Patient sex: F
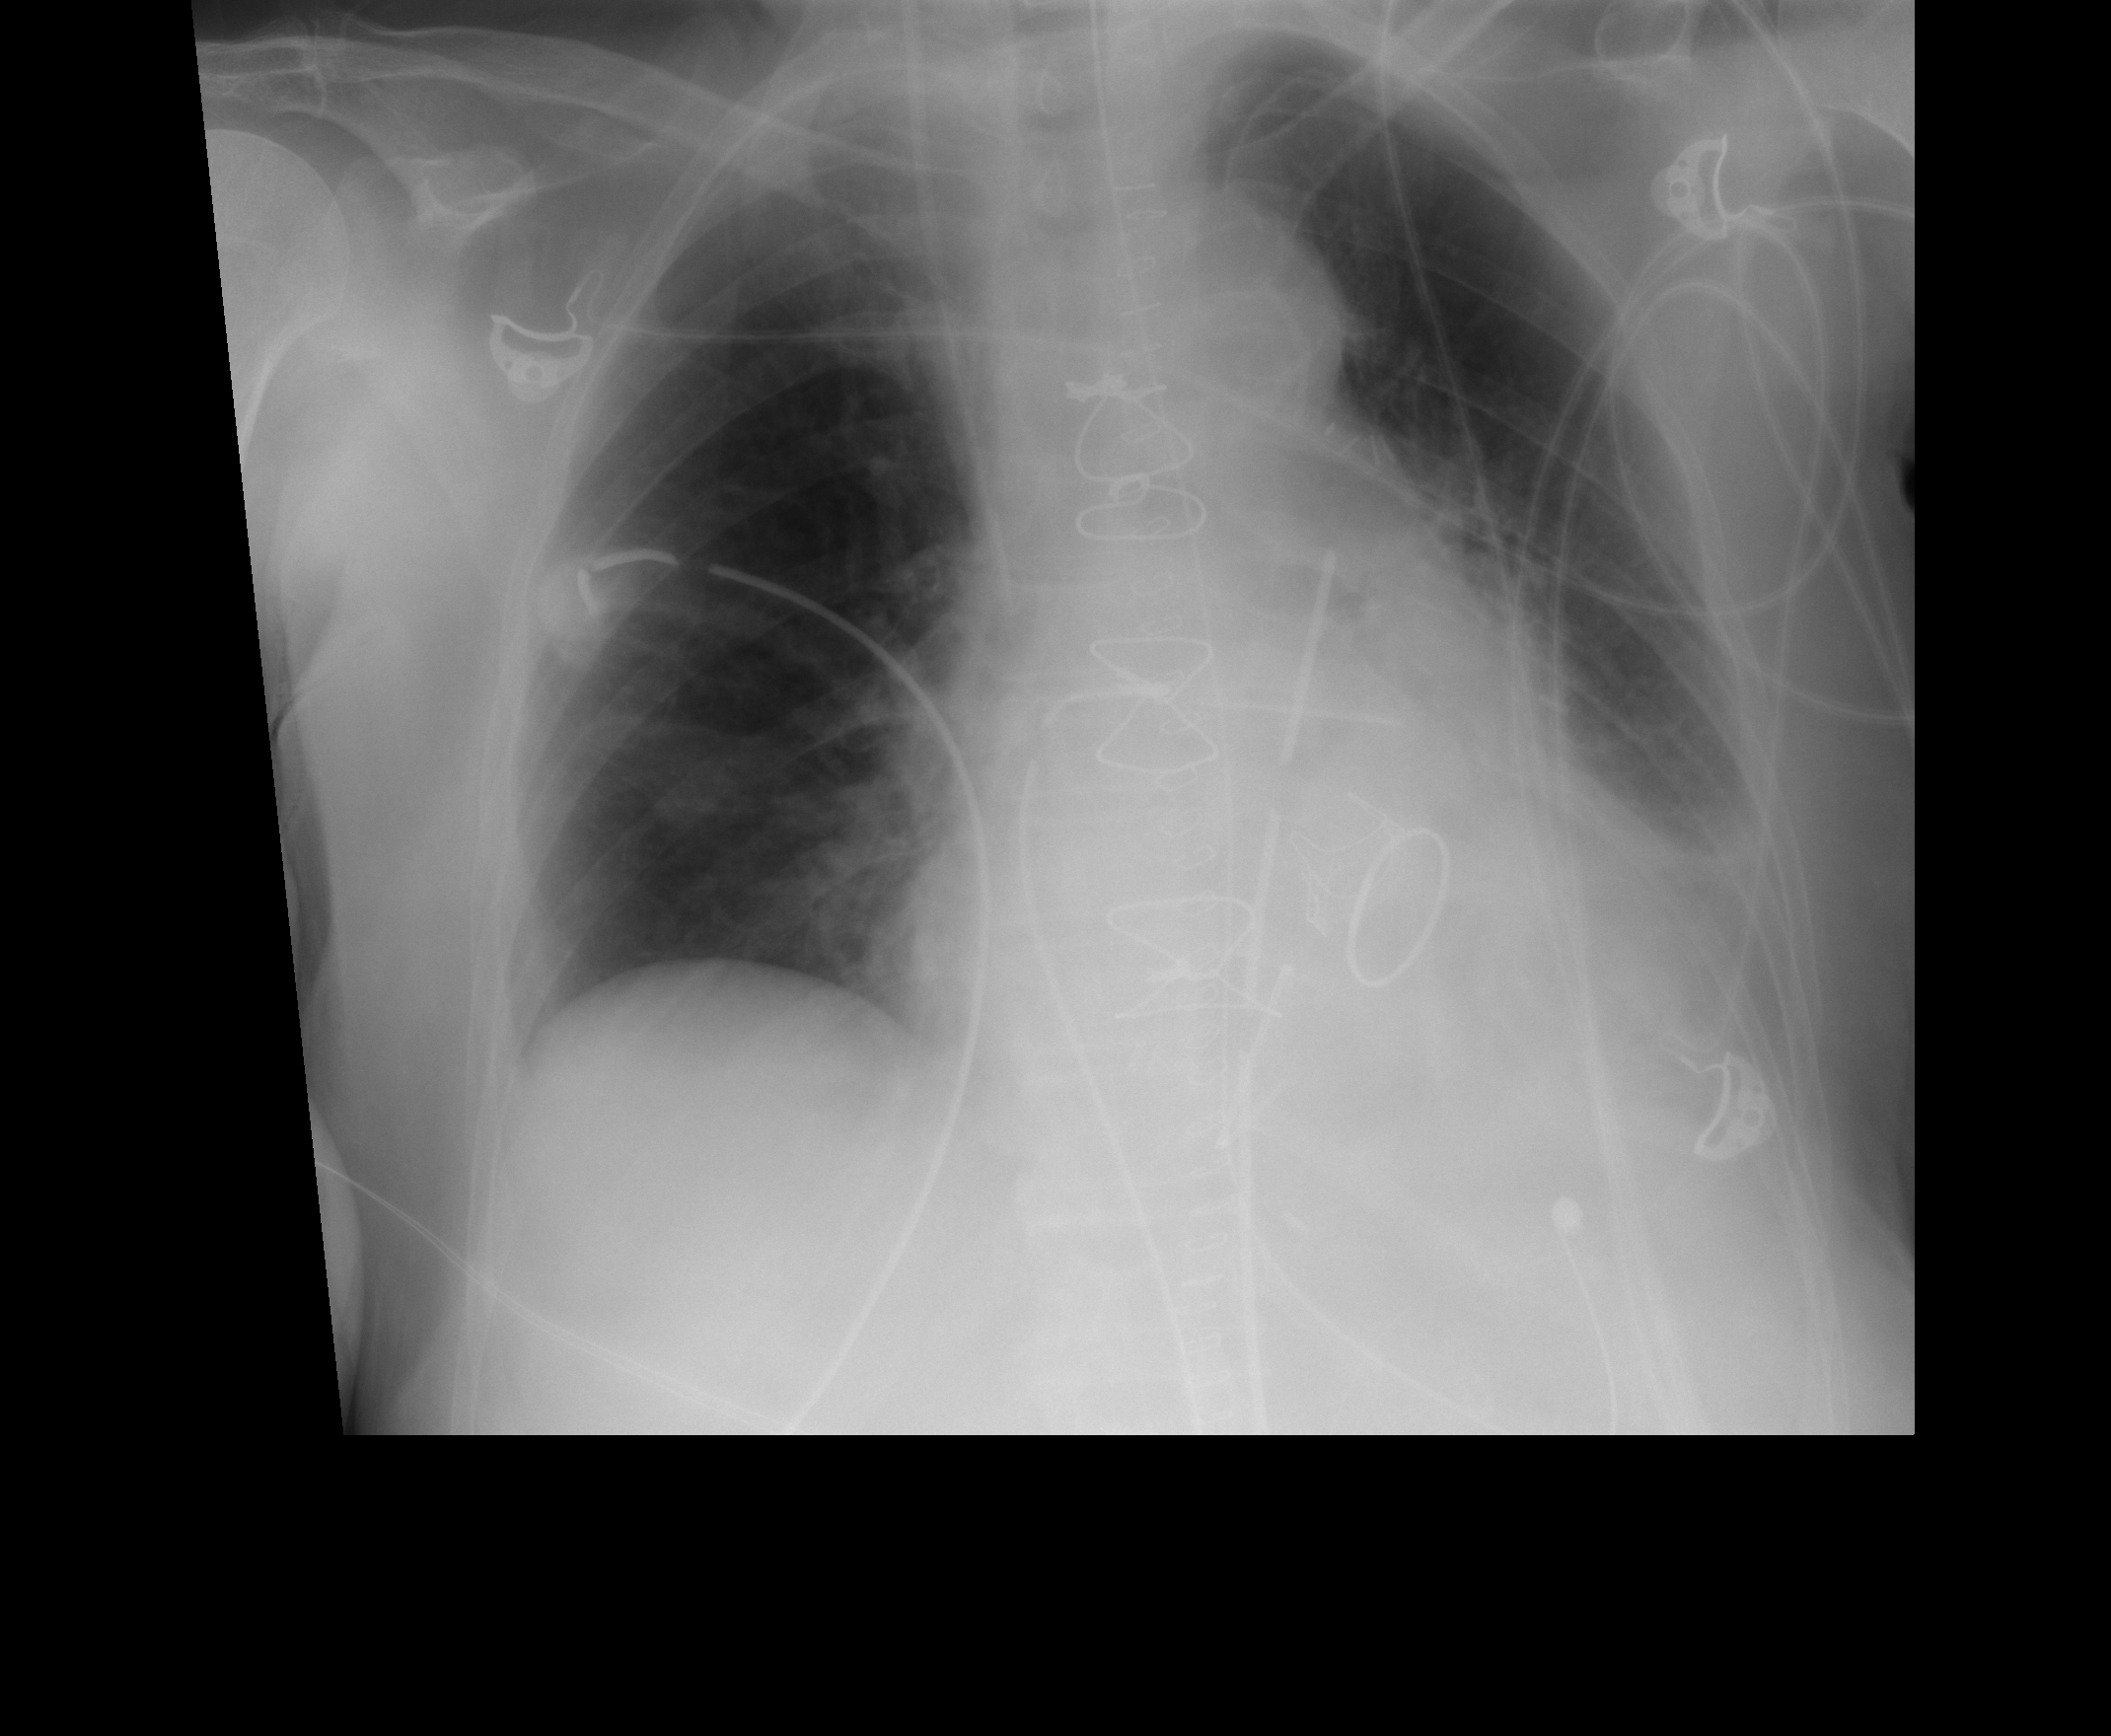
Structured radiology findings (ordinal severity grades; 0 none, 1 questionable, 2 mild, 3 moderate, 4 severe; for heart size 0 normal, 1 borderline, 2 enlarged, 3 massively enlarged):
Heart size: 2
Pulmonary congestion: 2
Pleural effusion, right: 1
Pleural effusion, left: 2
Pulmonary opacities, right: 0
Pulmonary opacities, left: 0
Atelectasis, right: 2
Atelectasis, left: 2